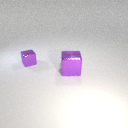
large purple metal cube in front of small purple metal cube